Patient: sex M, age 45
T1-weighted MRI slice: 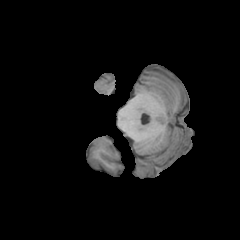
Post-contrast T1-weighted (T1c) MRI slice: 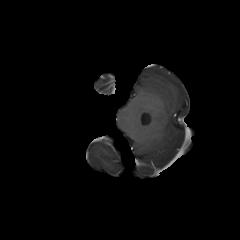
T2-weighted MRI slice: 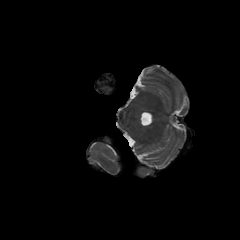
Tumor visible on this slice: no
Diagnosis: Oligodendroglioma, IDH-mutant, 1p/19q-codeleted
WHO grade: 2